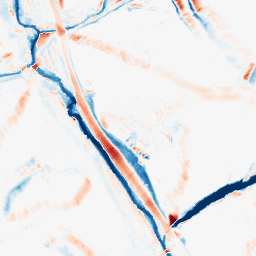
Category: morphological
Decomposition family: morphological_diamond
Decomposition parameters: operation: average
radius: 10
Upsampling method: quintic
Upsampling parameters: scale: 4
Upsampling scale: 4